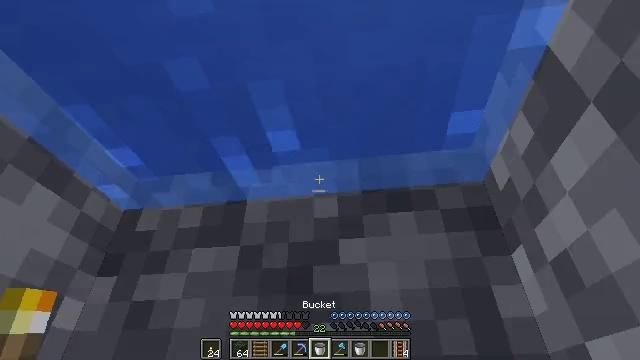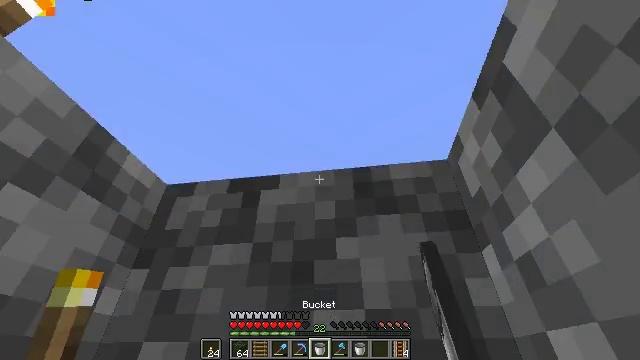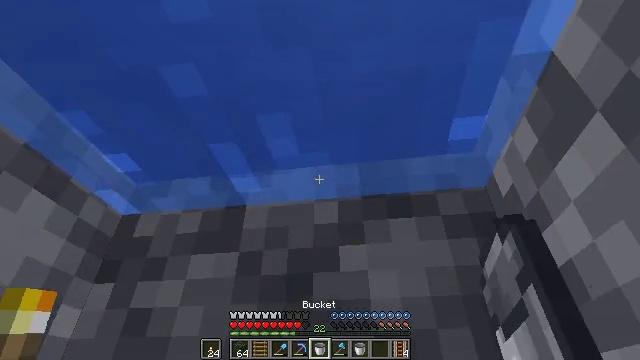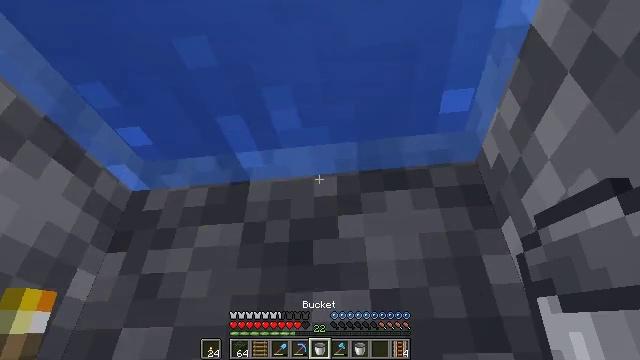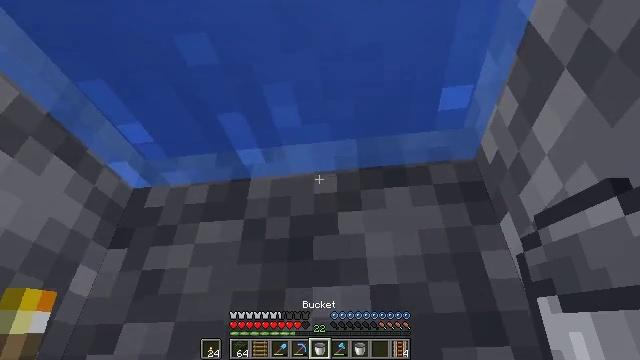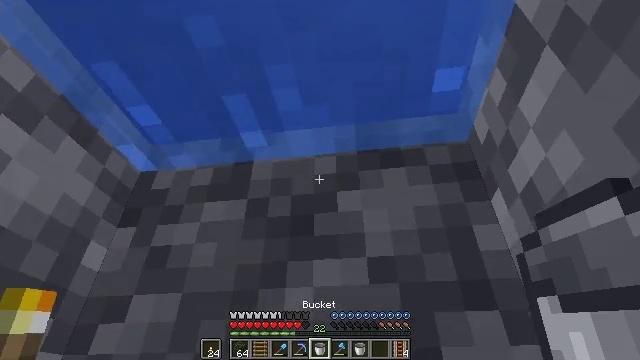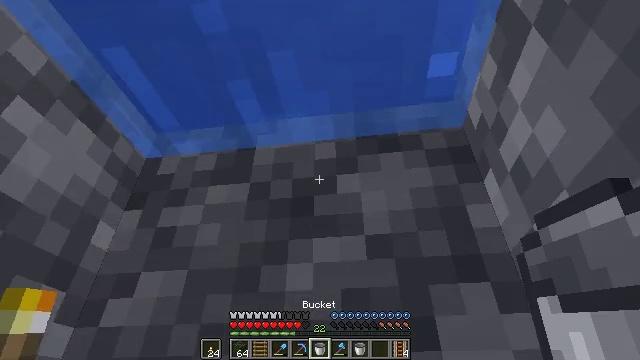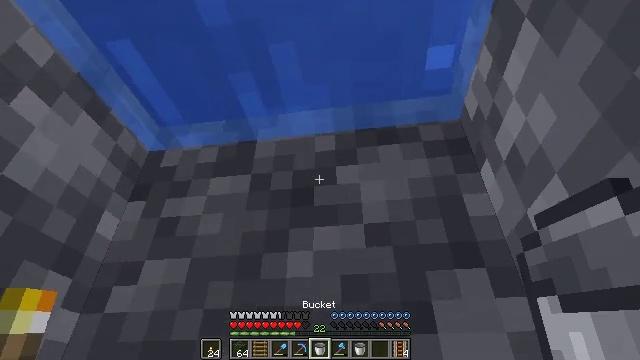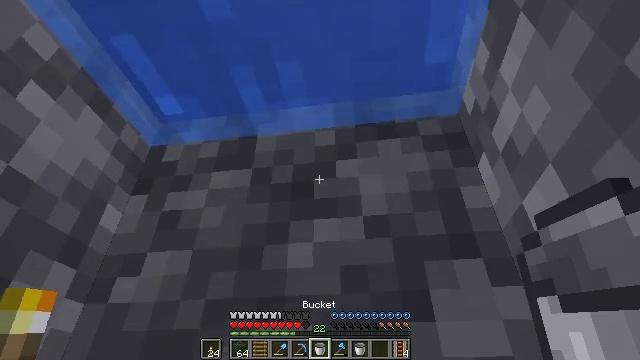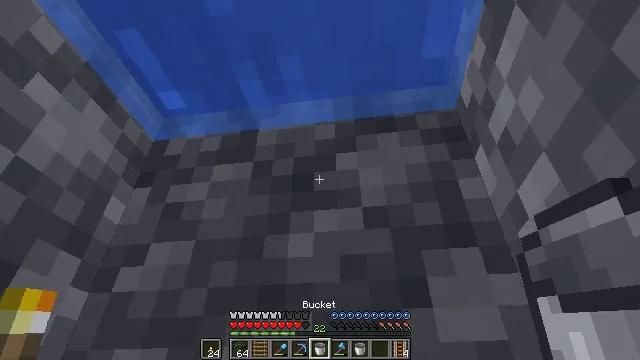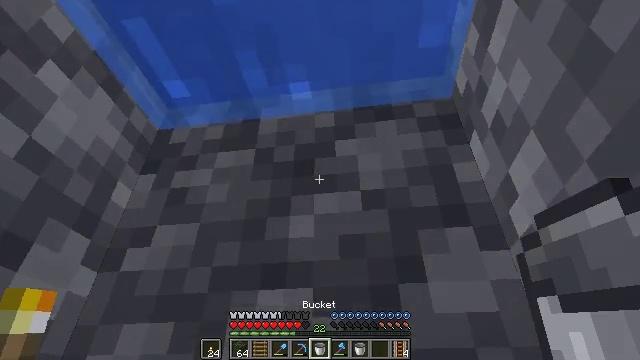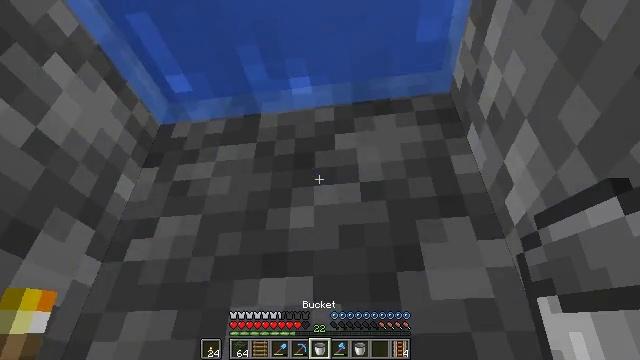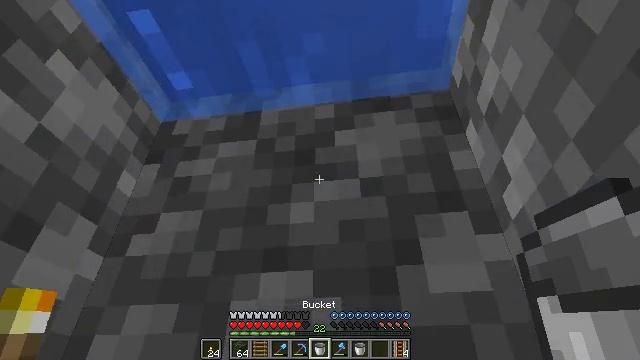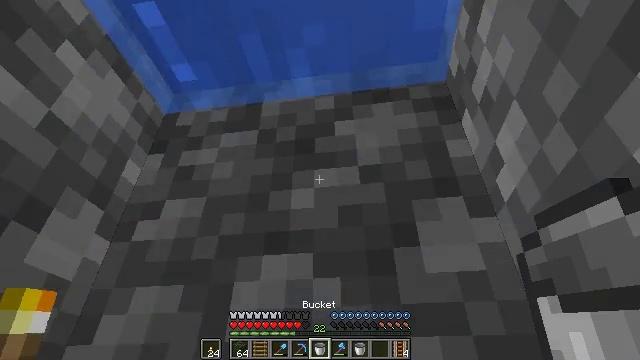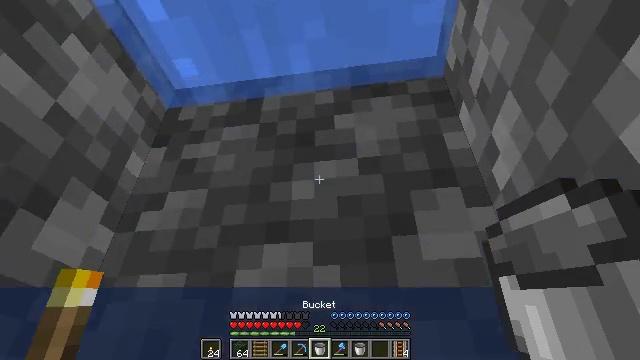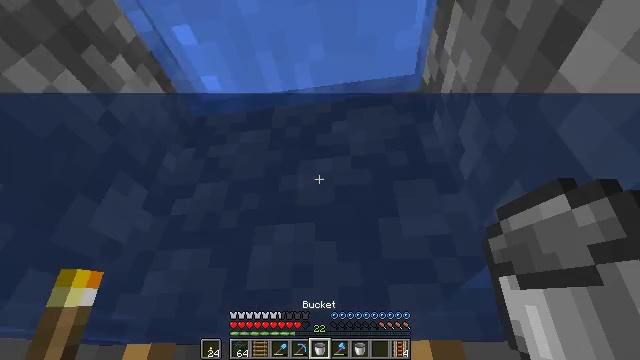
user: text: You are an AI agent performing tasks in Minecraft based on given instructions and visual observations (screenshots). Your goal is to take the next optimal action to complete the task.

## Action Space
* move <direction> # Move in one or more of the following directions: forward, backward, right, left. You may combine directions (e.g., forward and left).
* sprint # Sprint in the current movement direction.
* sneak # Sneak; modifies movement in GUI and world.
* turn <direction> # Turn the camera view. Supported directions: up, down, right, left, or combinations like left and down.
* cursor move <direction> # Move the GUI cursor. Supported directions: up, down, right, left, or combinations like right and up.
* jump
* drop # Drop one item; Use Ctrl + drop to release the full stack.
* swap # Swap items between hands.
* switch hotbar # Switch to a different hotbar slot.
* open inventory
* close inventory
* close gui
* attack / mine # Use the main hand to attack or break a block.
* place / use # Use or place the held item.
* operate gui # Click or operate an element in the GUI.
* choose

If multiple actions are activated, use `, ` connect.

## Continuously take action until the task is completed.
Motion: motion action
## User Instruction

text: Mine the ladder from the wall.
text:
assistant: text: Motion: no_op
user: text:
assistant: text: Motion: no_op
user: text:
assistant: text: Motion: no_op
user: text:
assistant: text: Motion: no_op
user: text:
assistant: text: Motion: no_op
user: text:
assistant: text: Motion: no_op
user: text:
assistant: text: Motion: no_op
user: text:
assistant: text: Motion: no_op
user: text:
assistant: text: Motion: no_op
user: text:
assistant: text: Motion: no_op
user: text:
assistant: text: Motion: no_op
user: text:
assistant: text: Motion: no_op
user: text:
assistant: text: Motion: no_op
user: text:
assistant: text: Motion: no_op
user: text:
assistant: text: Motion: no_op
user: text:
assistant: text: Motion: no_op
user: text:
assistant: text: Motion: no_op
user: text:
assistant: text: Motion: no_op
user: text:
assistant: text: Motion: no_op
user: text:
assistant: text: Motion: turn down
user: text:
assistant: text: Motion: turn down
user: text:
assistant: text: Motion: turn down
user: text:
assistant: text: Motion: no_op
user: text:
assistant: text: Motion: no_op
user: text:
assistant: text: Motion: no_op
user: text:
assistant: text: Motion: turn down
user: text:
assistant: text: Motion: turn down
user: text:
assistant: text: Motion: turn down
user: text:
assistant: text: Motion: no_op
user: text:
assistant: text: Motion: no_op